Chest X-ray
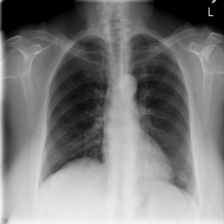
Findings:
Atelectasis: negative
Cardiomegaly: negative
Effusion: negative
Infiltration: negative
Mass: negative
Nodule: negative
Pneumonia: negative
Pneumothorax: negative
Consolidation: negative
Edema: negative
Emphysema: negative
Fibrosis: negative
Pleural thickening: negative
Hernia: negative